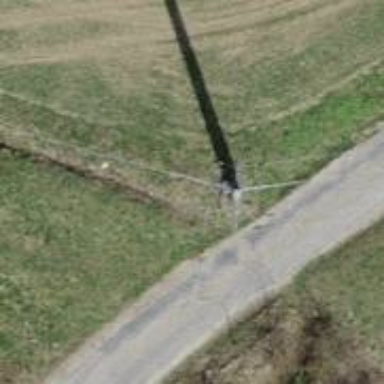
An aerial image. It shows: Concrete power pole.